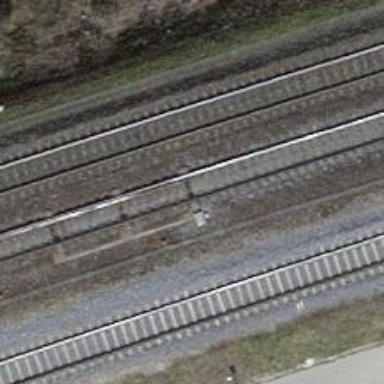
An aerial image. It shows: Railway siding with one electrified track and contact line for powering the train.